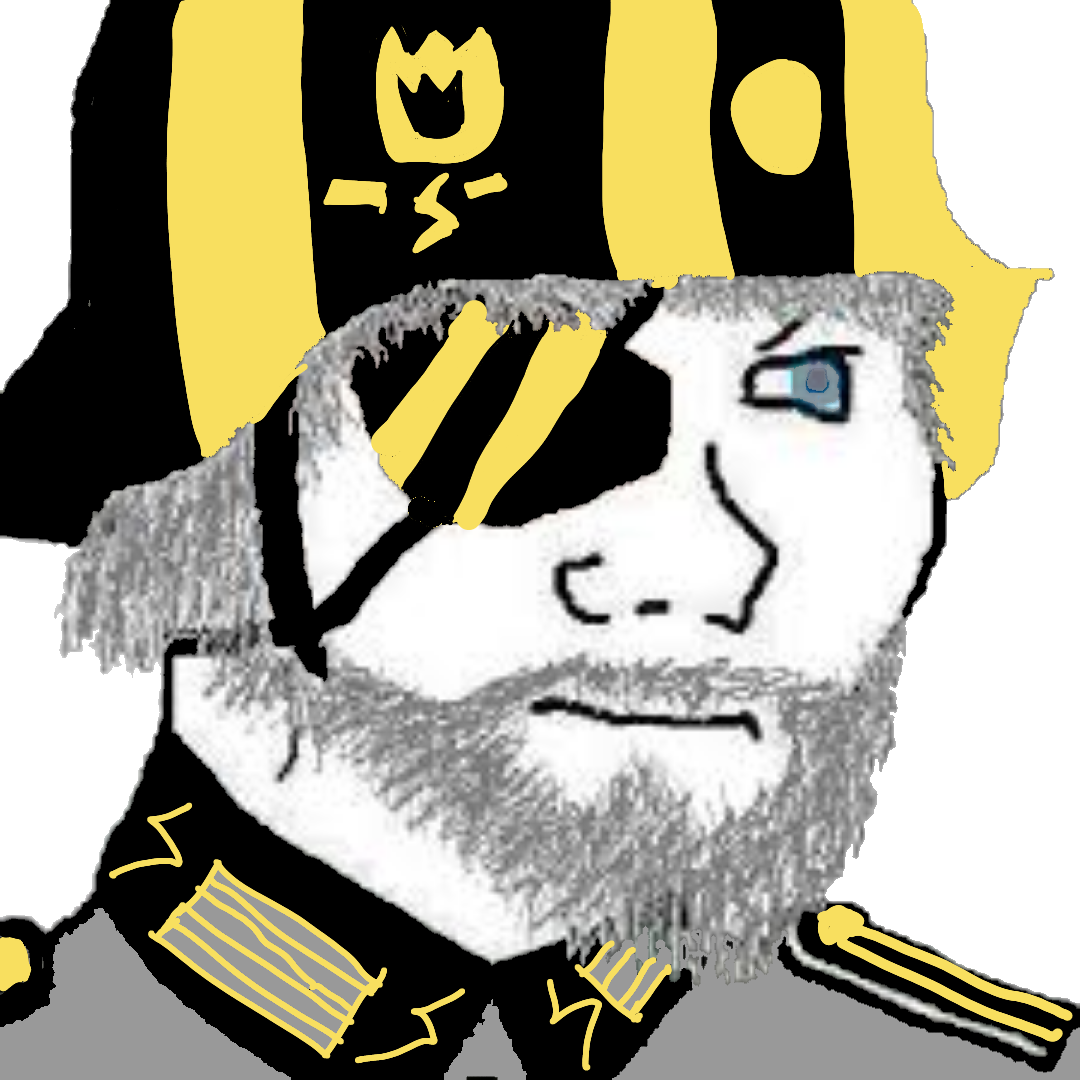
Label: 5_Doomer